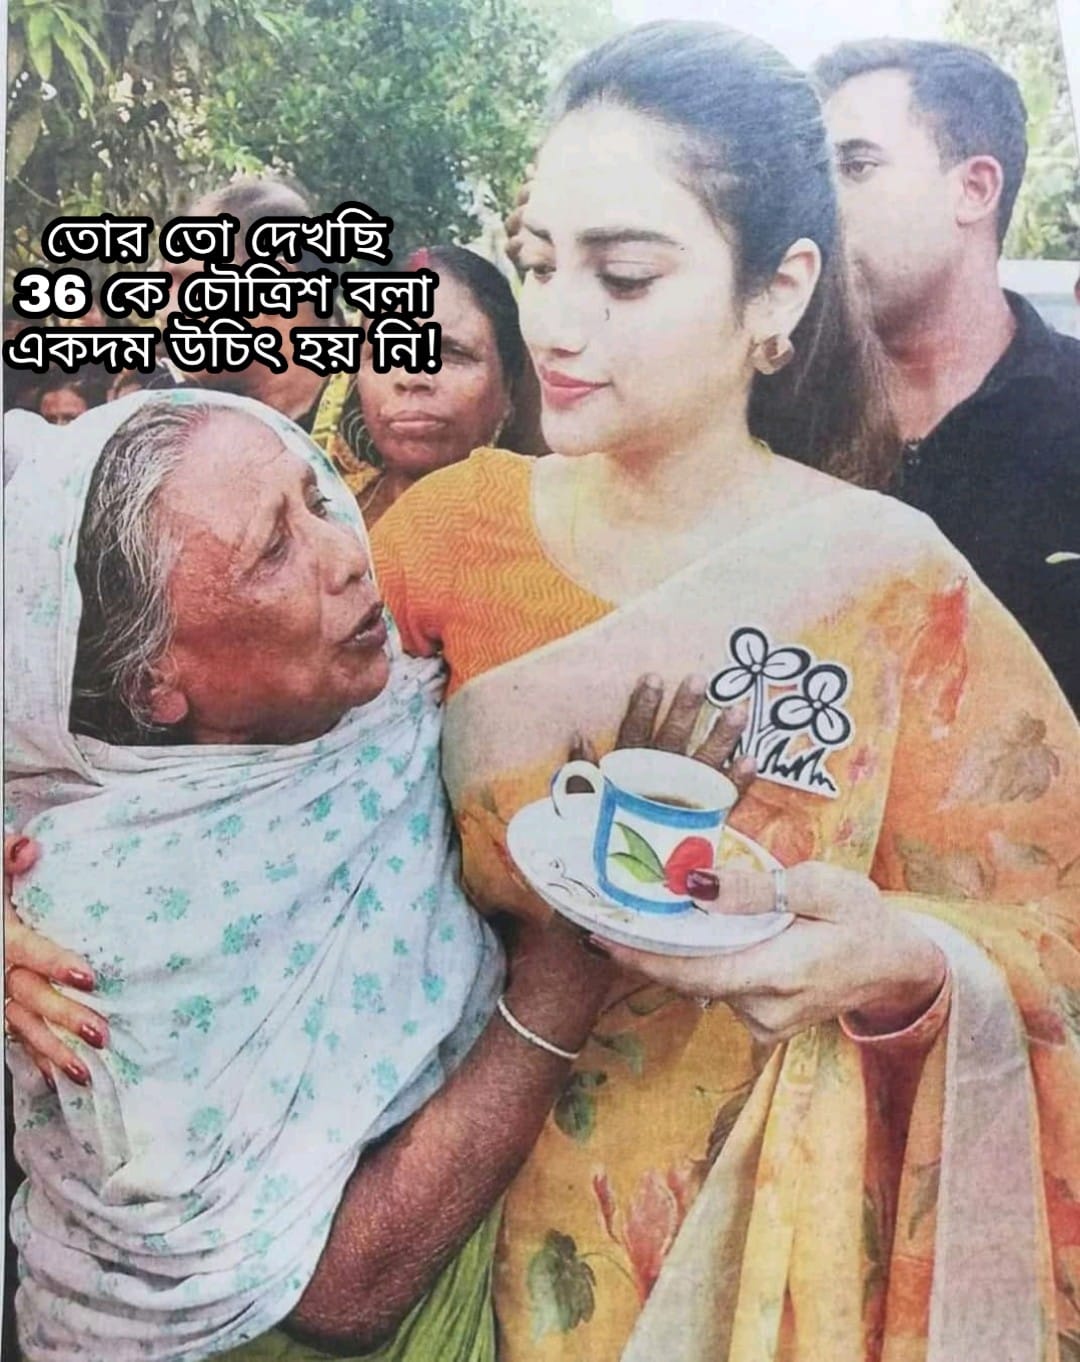
Caption: তোর তো দেখছি 36 কে চৌত্রিশ বলা একদম উচিৎ হয় নি !
Label: hate